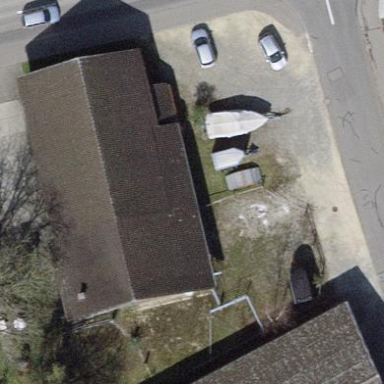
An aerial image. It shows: Shed building.